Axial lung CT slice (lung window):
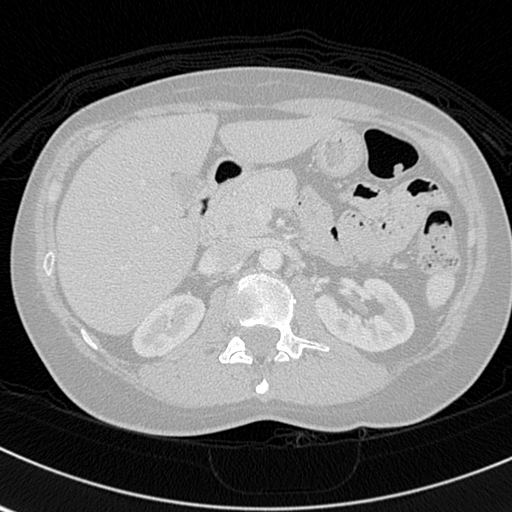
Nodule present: no